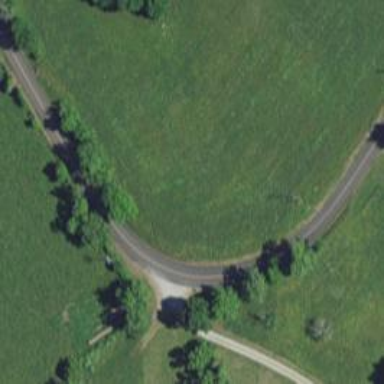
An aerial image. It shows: Secondary road.